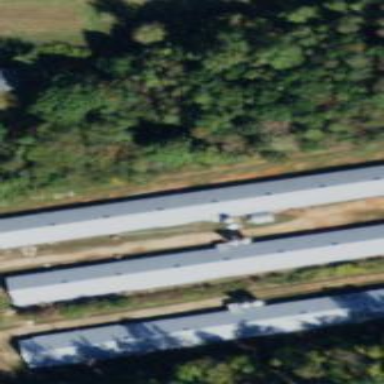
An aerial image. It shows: Poultry house.